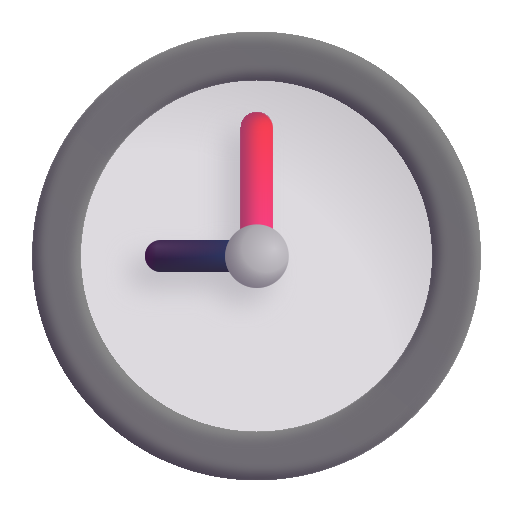
nine oclock color